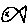
Label: fish